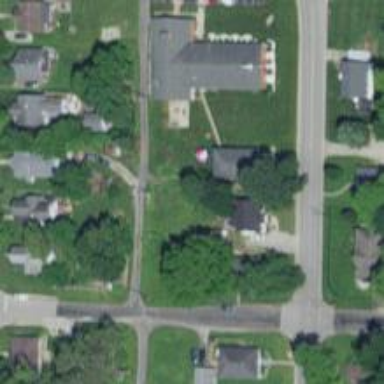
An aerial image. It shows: Alley classified as service road.